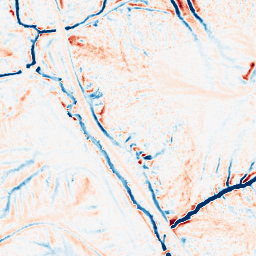
Category: edge_preserving
Decomposition family: median
Decomposition parameters: size: 11
Upsampling method: linear_exact
Upsampling parameters: scale: 2
Upsampling scale: 2